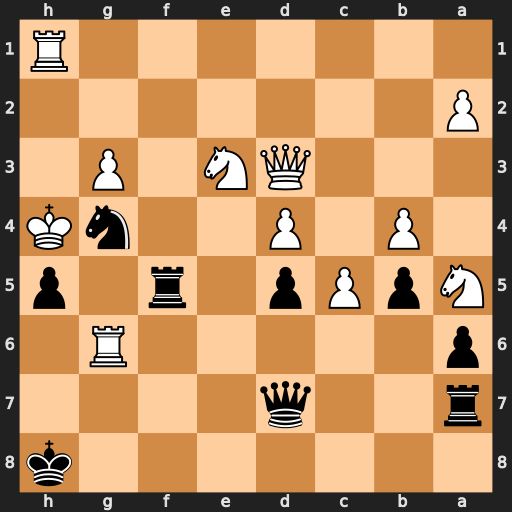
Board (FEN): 7k/r2q4/p5R1/NpPp1r1p/1P1P2nK/3QN1P1/P7/7R
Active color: b
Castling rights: -
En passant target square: -
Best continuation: Qe7+ Kh3 Nf2+ Kh2 Nxd3 Rh6+ Kg8